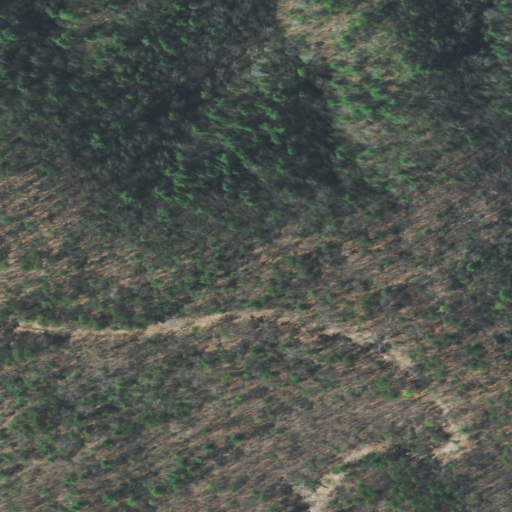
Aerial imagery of ridge(s) in Tennessee named Mulepen Ridge containing mixed forest, deciduous forest, and evergreen forest